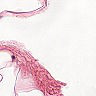
Metastatic tissue present: no